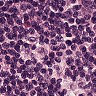
Metastatic tissue present: no